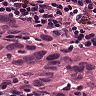
Metastatic tissue present: yes